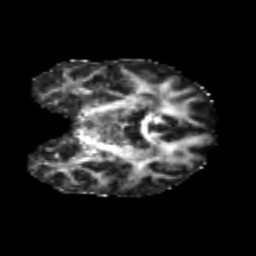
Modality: FA
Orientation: coronal
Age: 24
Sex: male
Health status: healthy
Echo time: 0.074 s